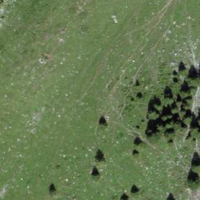
EUNIS habitat code: 23
Species observed at this site:
Bartsia alpina